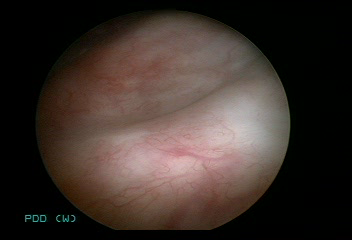
Modality: WLC
Class: Normal mucosa
Bladder cancer association: No